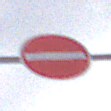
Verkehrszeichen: VerbotDerEinfahrt
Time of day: MorningAfternoon
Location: Outdoor (Nature)
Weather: PartlyCloudy
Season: Winter
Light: Natural